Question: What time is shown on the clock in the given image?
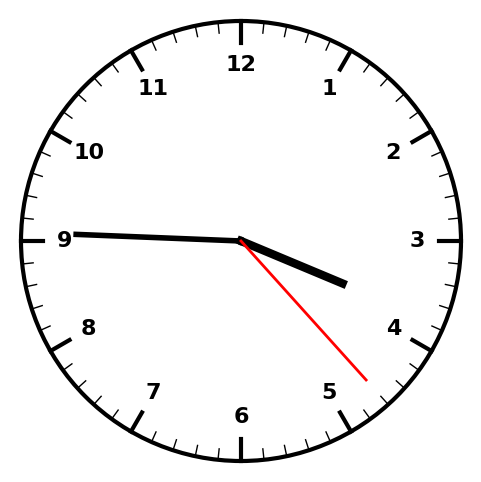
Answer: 03:45:23